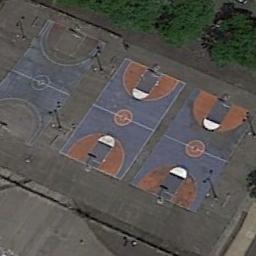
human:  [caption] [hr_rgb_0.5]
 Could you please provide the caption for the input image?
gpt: Three basketball courts are arrayed on the playing ground, With some trees nearby .

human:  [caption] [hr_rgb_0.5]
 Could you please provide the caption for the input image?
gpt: Three basketball courts on the vacant lot and the green belt beside .

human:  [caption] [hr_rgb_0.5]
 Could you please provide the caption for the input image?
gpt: There are two kinds of basketball courts .

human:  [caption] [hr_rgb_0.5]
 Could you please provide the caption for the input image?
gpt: Three basketball courts are on the open place beside the grass .

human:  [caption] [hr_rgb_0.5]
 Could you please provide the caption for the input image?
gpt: The grass is next to three basketball courts .